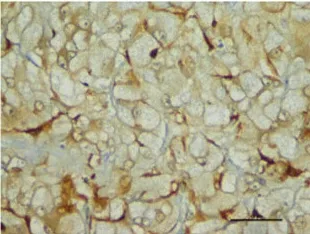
The histological diagnosis was pheochromocytoma of the adrenal medulla. (b) The expression of S-100 in the Sertoli cells (IHC x400).
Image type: pathology (immunostaining)